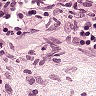
Metastatic tissue present: no